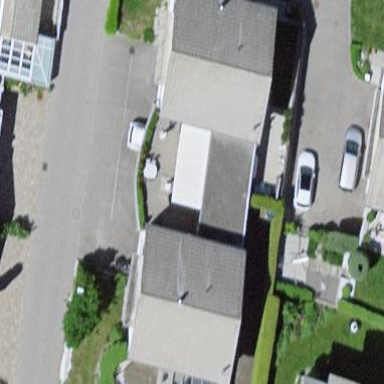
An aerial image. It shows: Building.